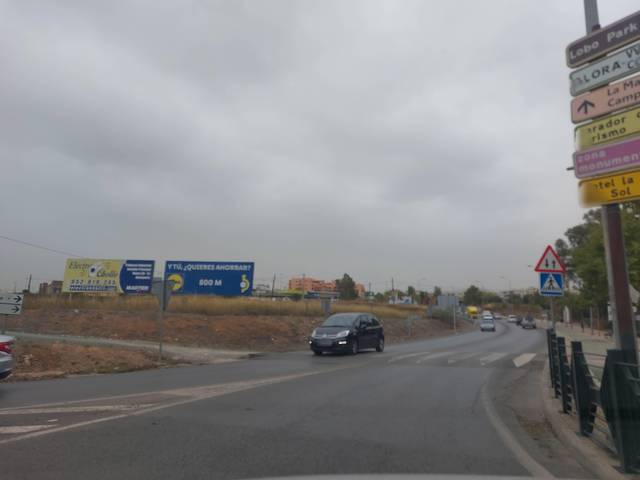
Region: Spain
Coordinates: 37.027, -4.576